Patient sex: M
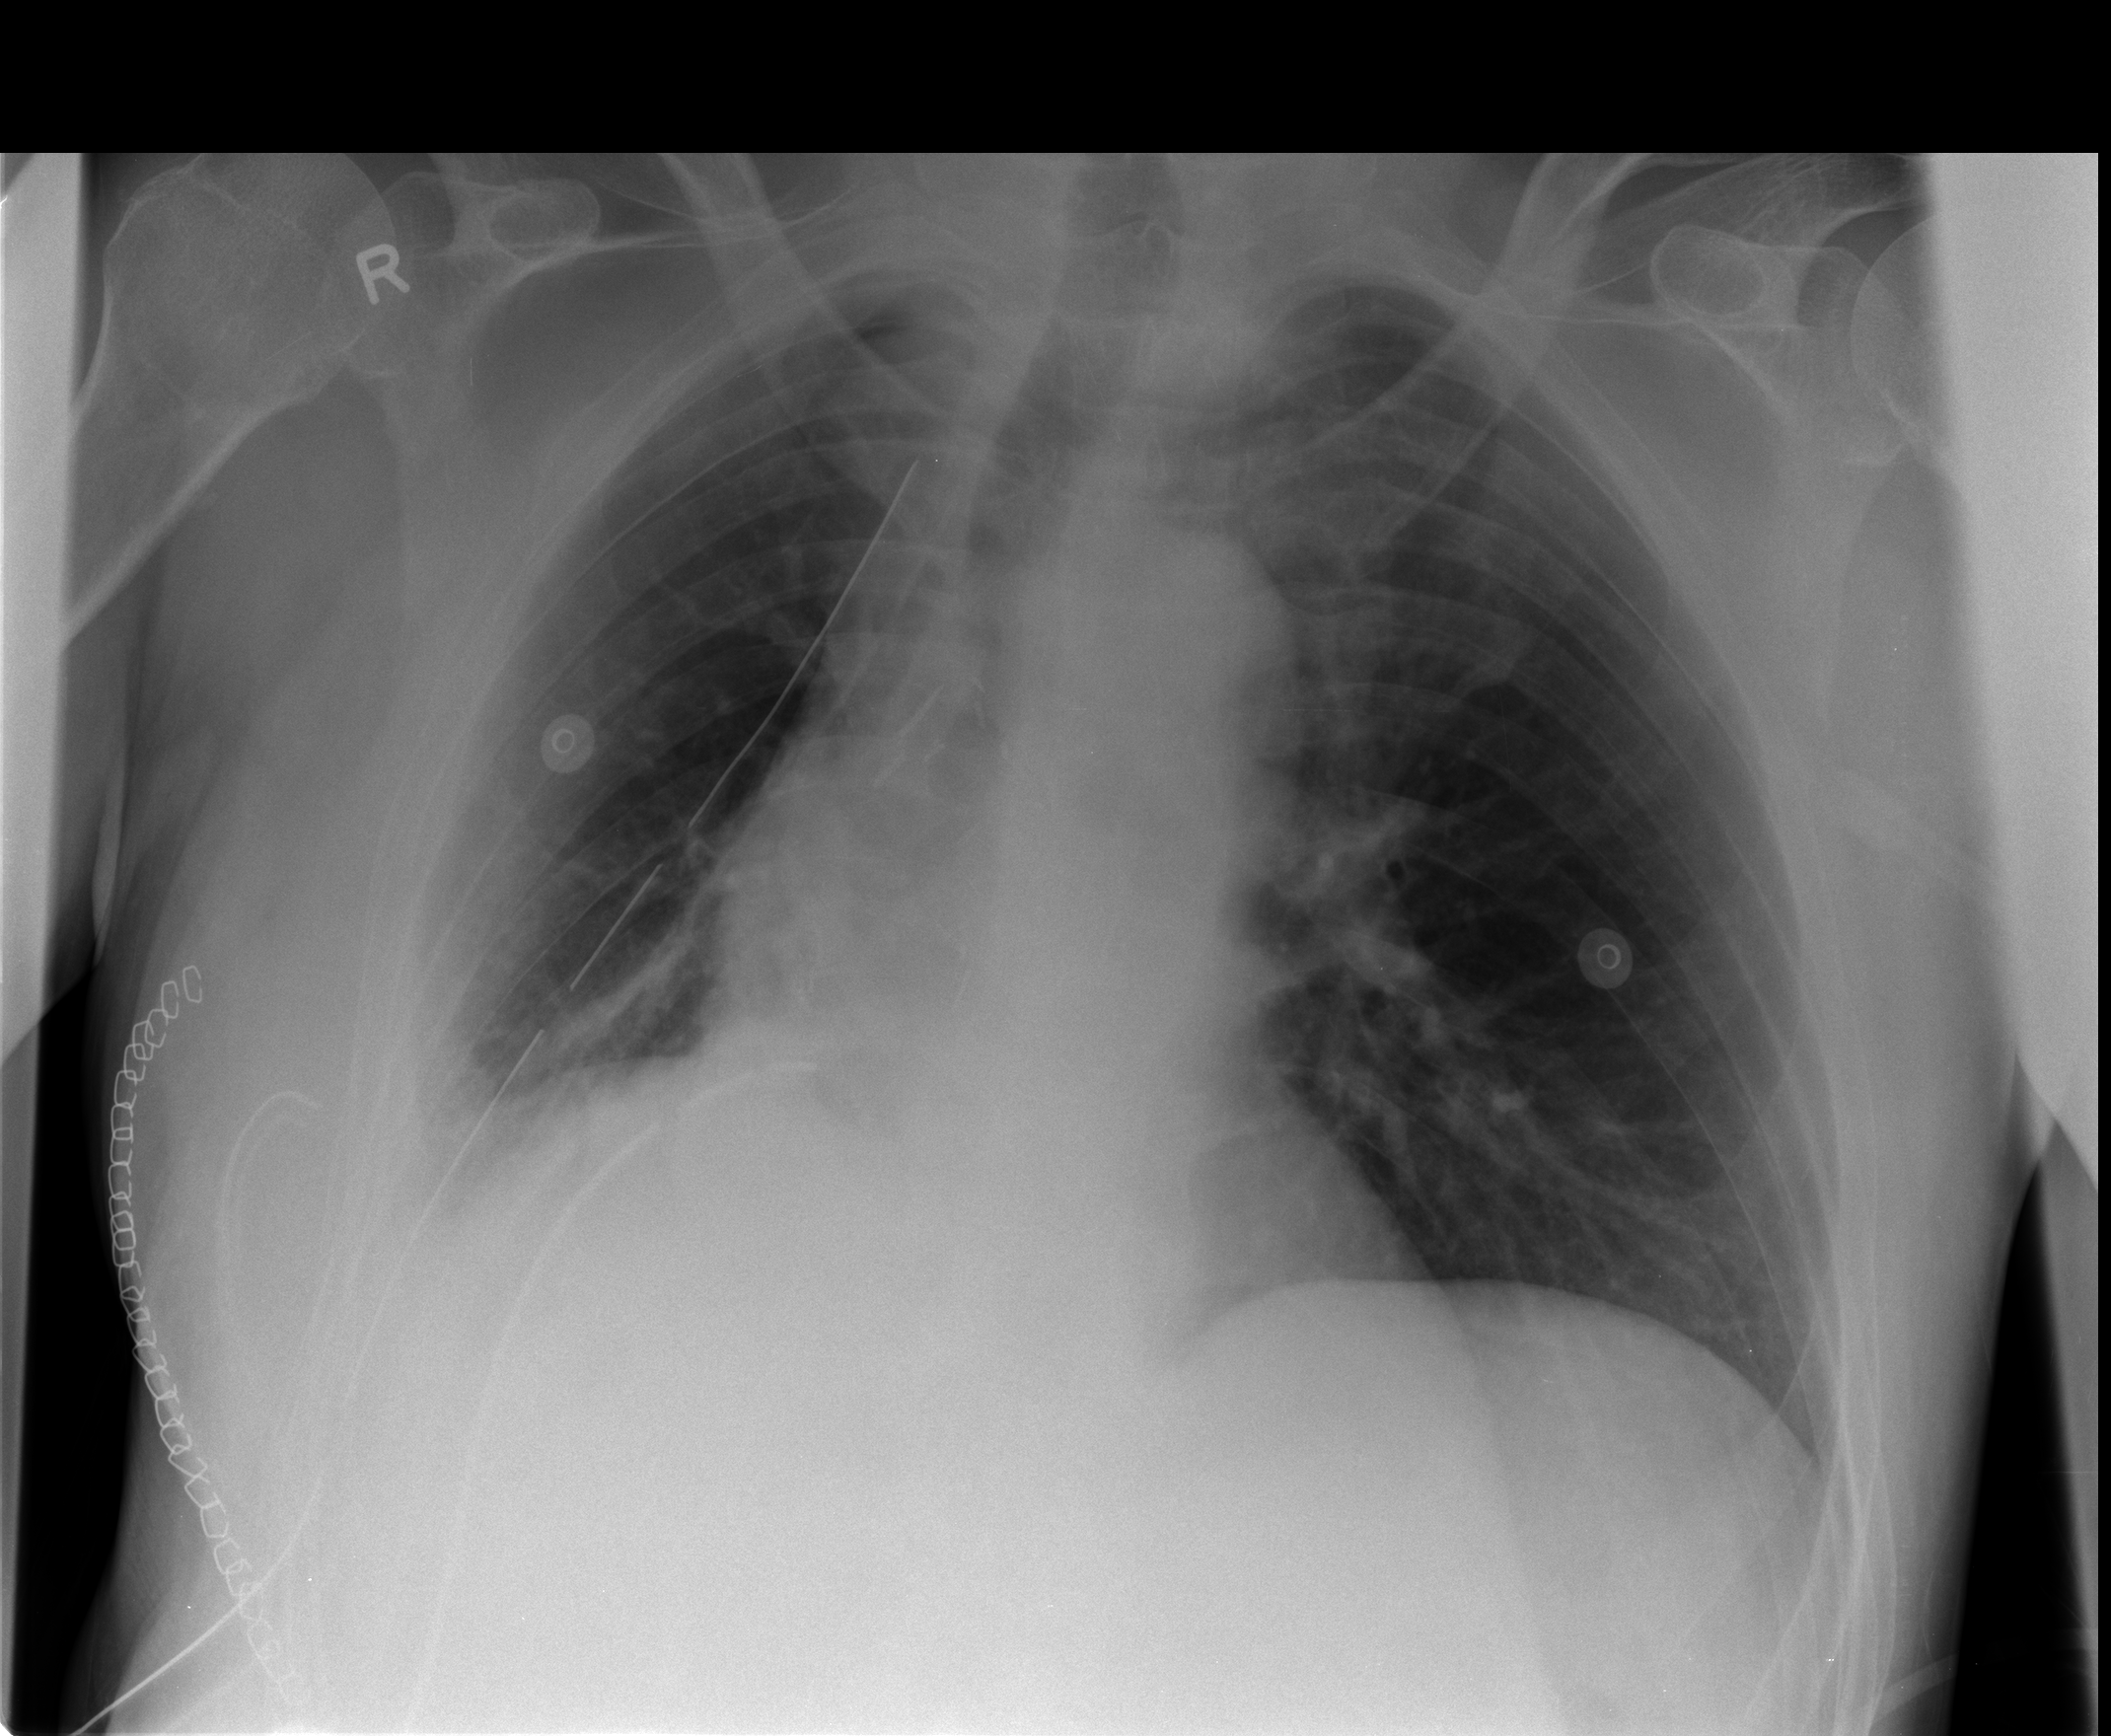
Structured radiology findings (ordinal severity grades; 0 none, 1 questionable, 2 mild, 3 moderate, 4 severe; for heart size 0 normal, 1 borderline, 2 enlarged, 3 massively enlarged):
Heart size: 2
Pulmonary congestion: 0
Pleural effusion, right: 2
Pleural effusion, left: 0
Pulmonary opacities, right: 0
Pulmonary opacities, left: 0
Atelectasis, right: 2
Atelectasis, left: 0